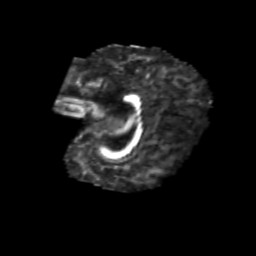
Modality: FA
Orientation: sagittal
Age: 6
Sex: female
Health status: healthy